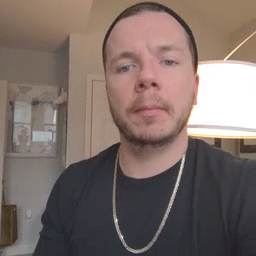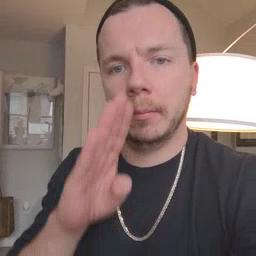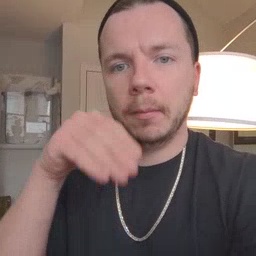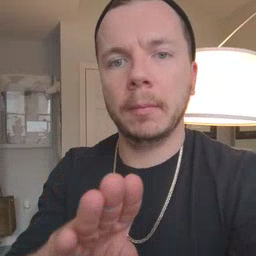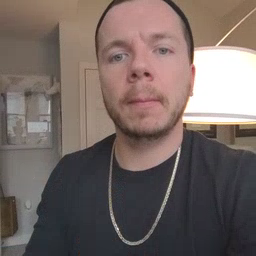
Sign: elephant